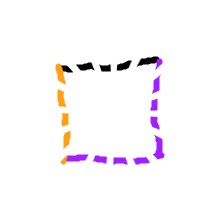
Shape: square